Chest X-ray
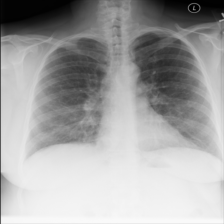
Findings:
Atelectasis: negative
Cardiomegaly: negative
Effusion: negative
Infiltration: negative
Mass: negative
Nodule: negative
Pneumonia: negative
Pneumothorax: negative
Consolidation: negative
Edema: negative
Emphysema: negative
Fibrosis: negative
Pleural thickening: negative
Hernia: negative